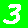
Digit: 3